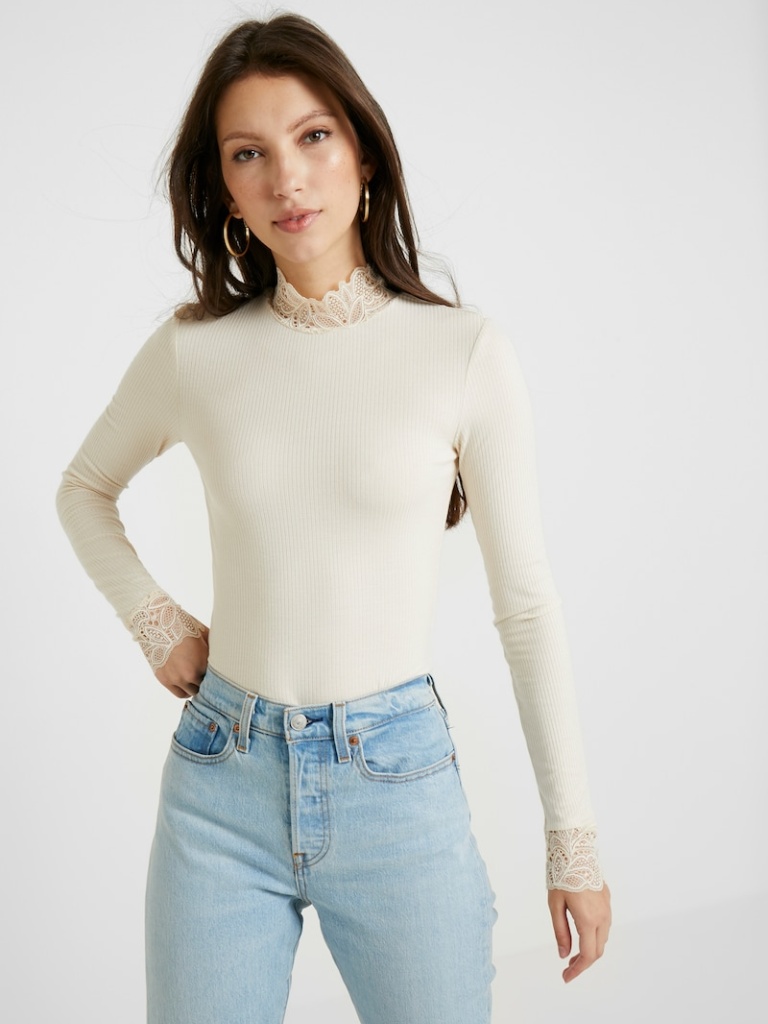
knit tight a long-sleeved with the sleeves down hip length Fully Tucked in high sweater